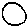
Label: circle